Question: I am trying to create a transparent overlay on a background image with a Fontawesome chevron, as shown in the design comp below.

After trying all sorts of things to get three floated 'DIV's to look like this, I resorted to using
'display:table-cell'
for the divs to the left and right with the white background, and the keep the DIV with the chevron in the middle a block.
This works fine in IE and Chrome, but Firefox pushes the 'DIV' in the center down for some reason. This is a problem in the final version with the transparent image because I need to keep this 'DIV' exactly 160 pixels wide. 'Width' and 'Max-width' don't seem to work with 'display: table-cell'.
Here is the <URL>.
Question 1: How can I get this work in FF?
Question 2: Is there a better way (short of using a single image with the round cutout wide enough to account for 4K monitors)
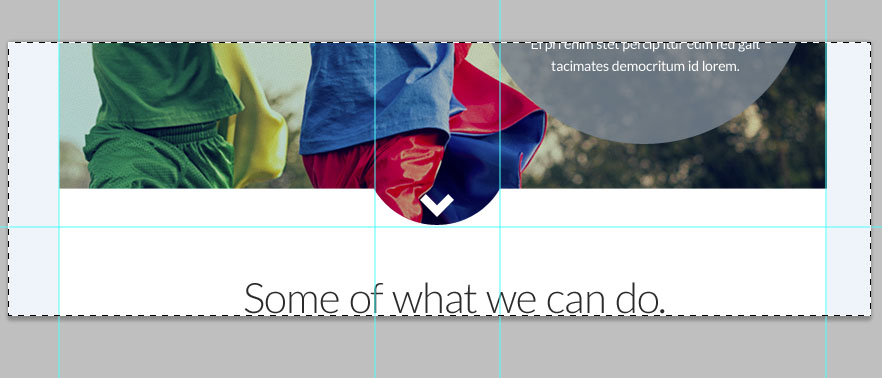
Answer: In order to get it to work in FF, you simply need to add 'vertical-align: top' to the '.whitebox' element. Since it is a 'table-cell' element, it will respect the 'vertical-align' property and align itself as you would expect.
<URL>
'''
.jumbotaboverlay .whitebox {
background-color: white;
border: 1px solid black;
display: table-cell;
width: 50%;
height: 100%;
vertical-align: top;
}
'''
In regards to your other question, it is completely dependent on what browsers you are trying to support.